Question: I'm not sure how to creat a jQuery slider that can show in it's a and have it with the current year as well?
Popular Website Example: <URL>
In the left side panel there is a section which is what I'm trying to achieve.
Here's a screenshot of the JavaScript timeline shown in blue.

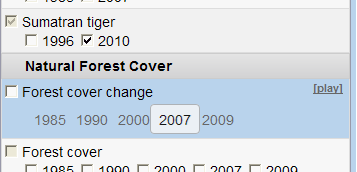
Answer: <URL>
The reference URL in your webpage is using a framework other than JavaScript for that animation which includes a playback feature. It's using <URL>
However my jsFiddle above is done using and since a with it's own CSS is used.

When using 'years' for the purple text, you'll soon discover those are just mere labels that don't necessarily reflect the actual position value... .
<URL>
<URL>